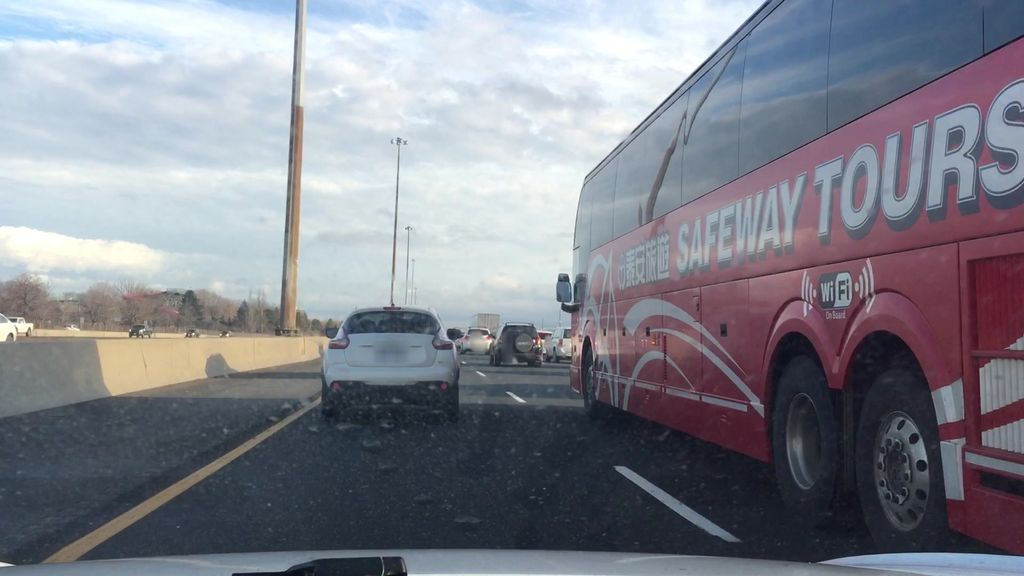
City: hamilton